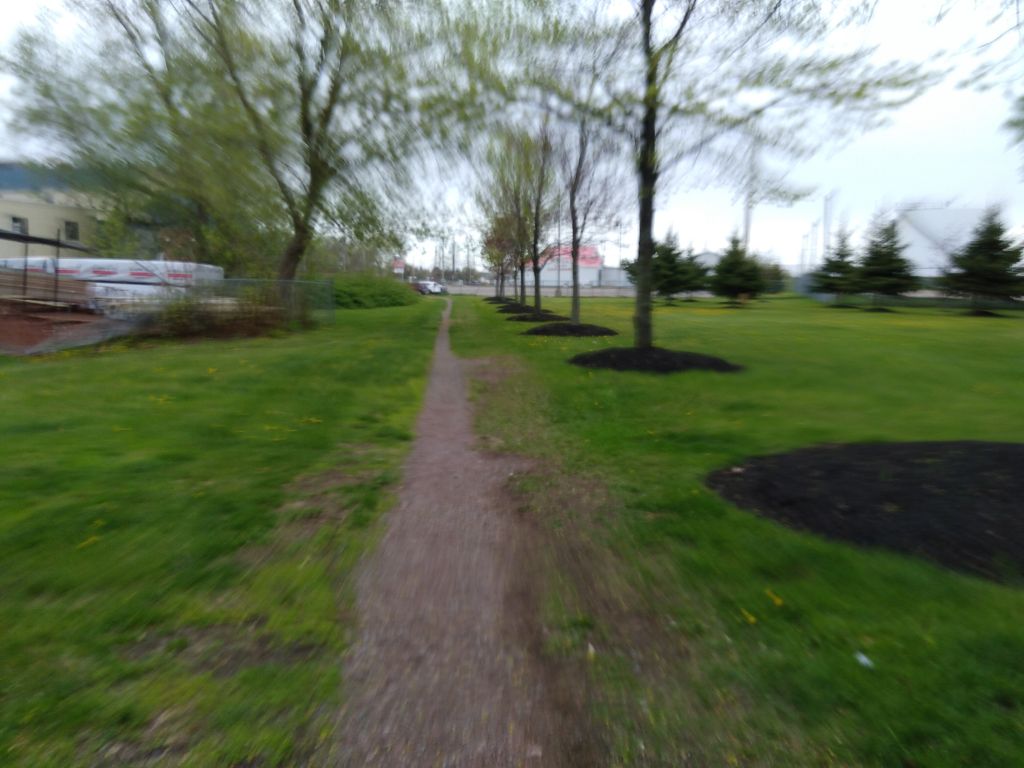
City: charlottetown